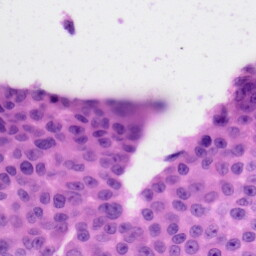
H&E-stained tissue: Skin